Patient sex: M
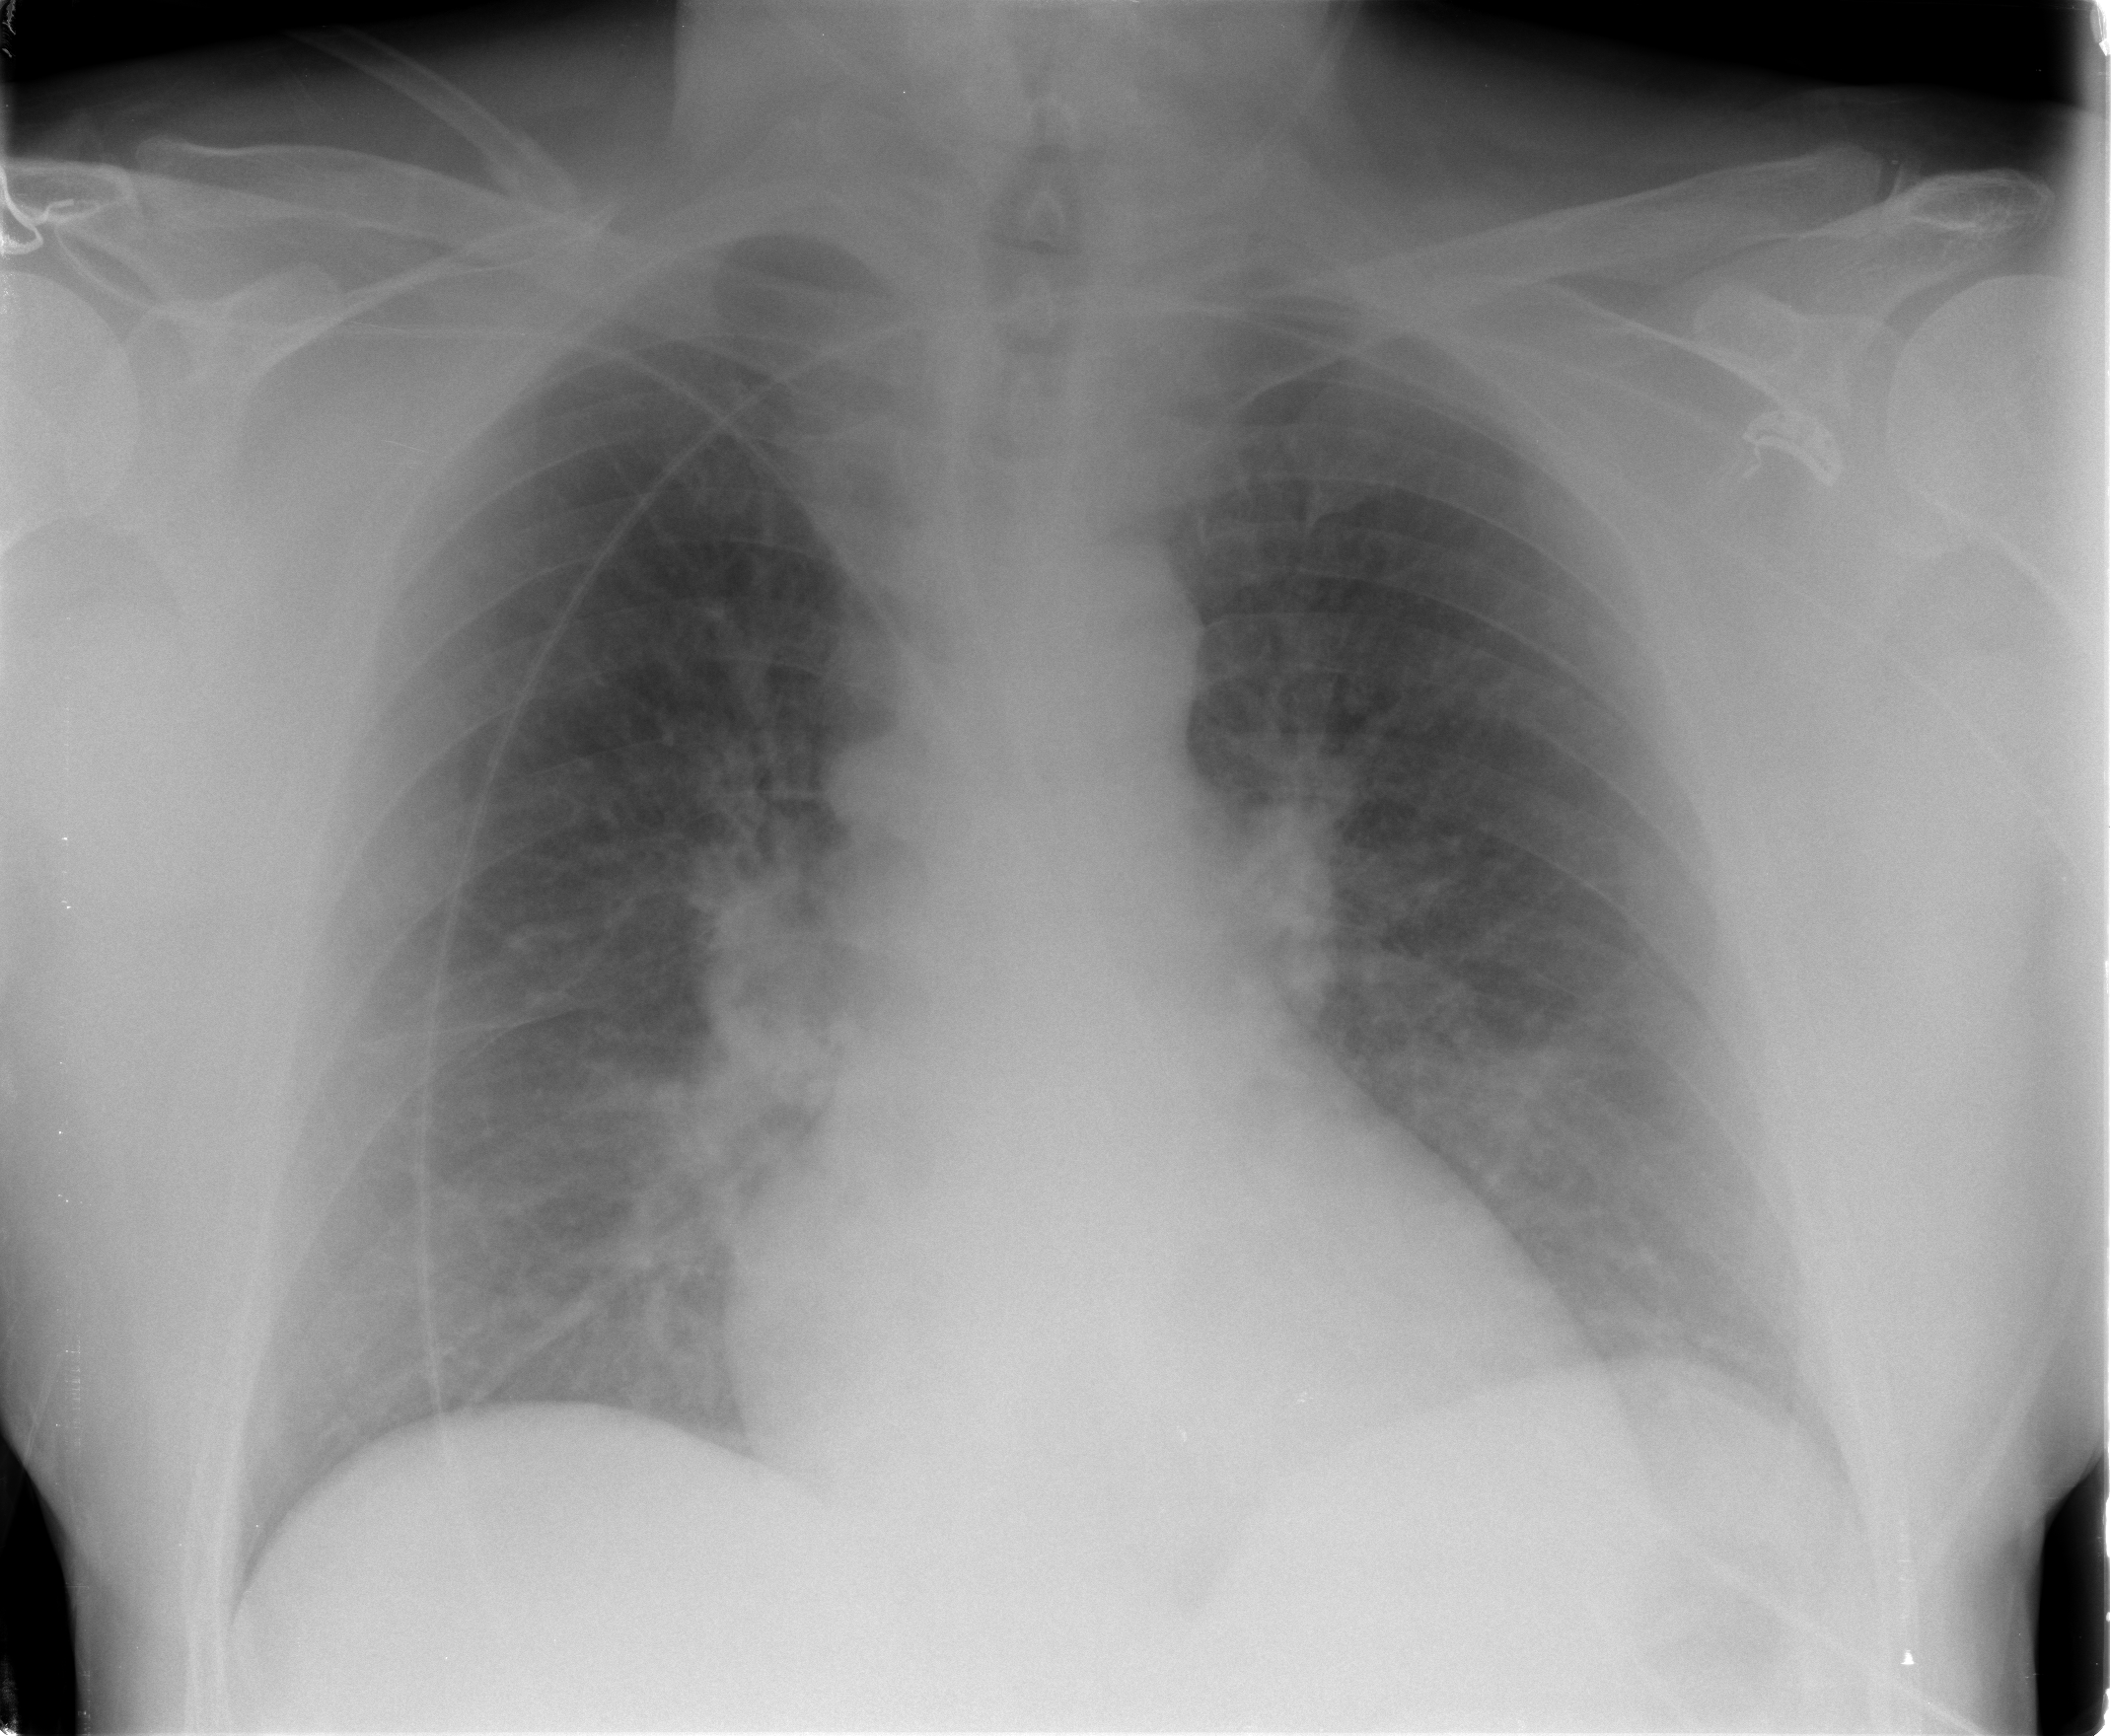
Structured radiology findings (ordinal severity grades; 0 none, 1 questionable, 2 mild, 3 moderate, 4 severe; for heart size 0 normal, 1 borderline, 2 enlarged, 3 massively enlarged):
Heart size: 1
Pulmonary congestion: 2
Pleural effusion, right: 1
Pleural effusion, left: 1
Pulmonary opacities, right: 2
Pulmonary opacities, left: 1
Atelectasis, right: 1
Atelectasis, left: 1